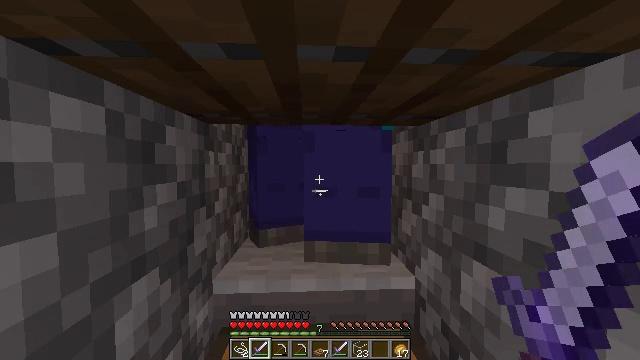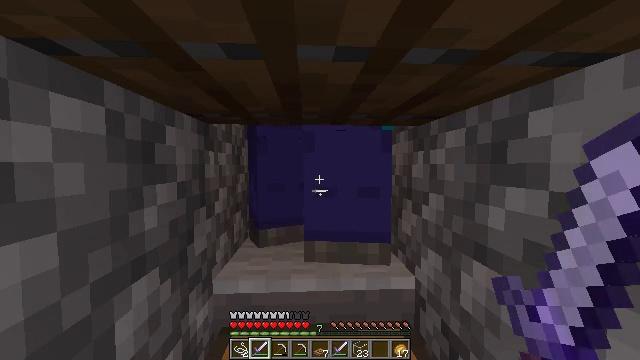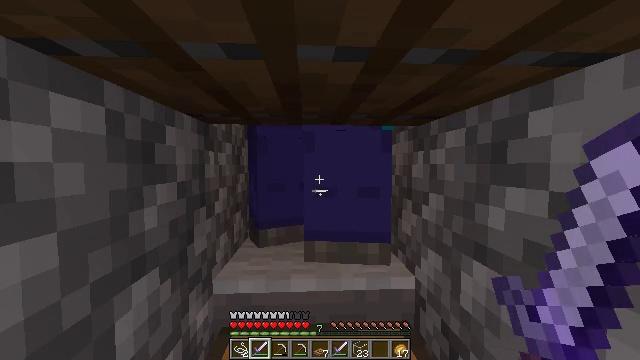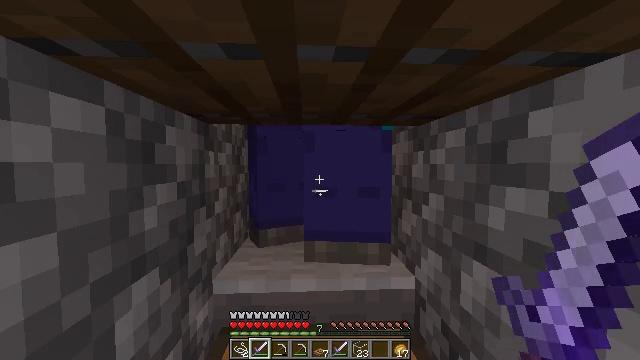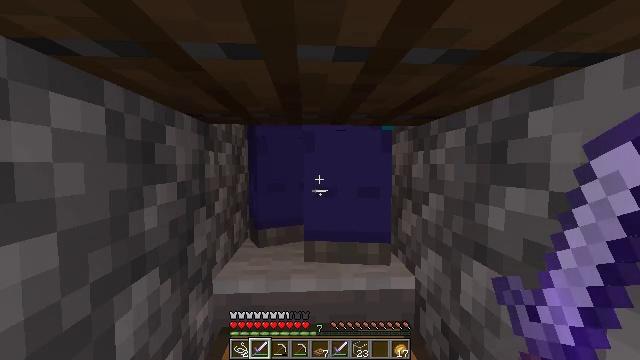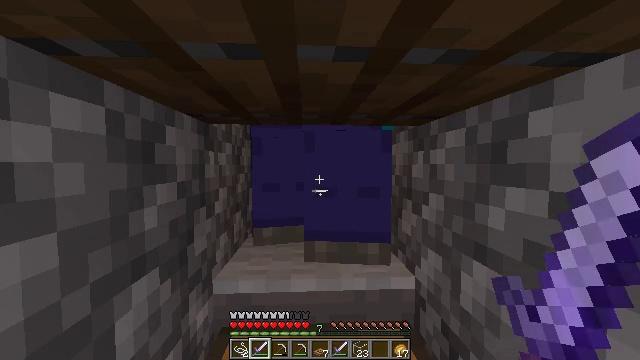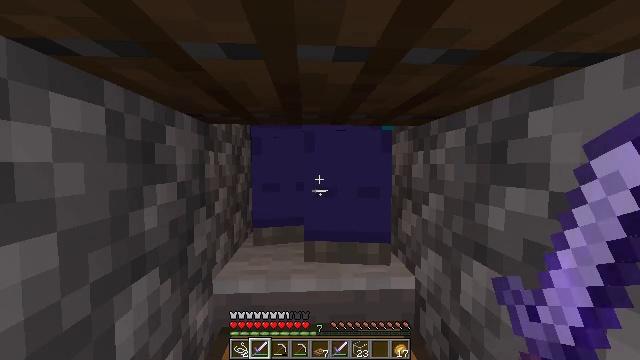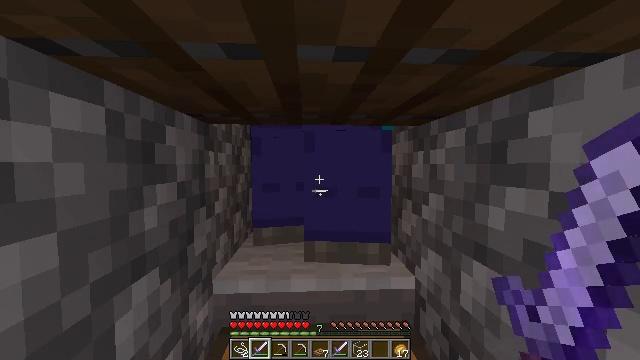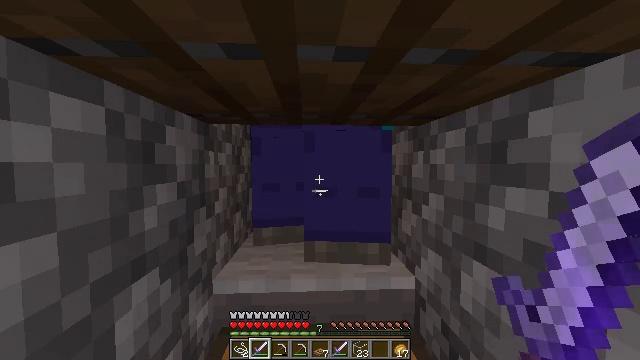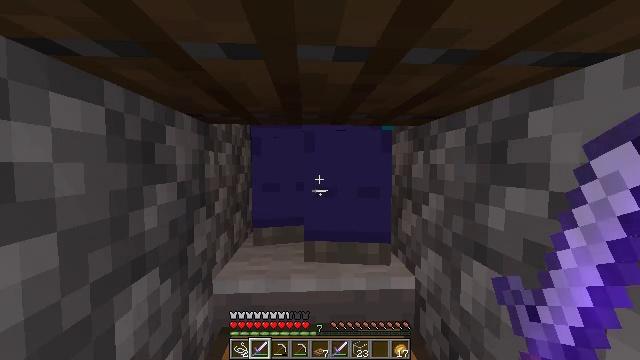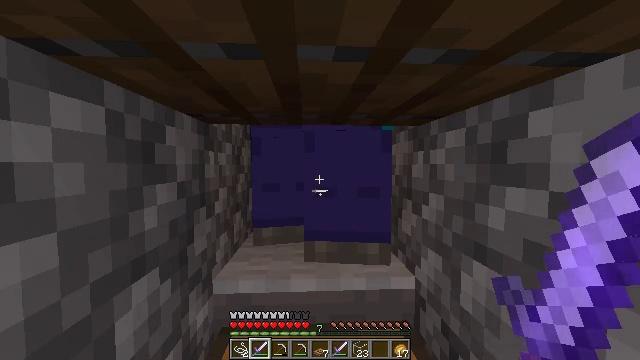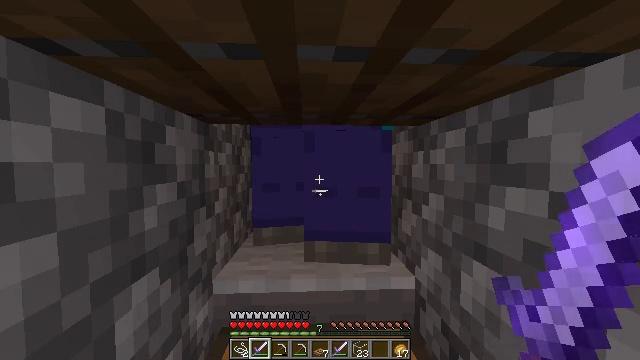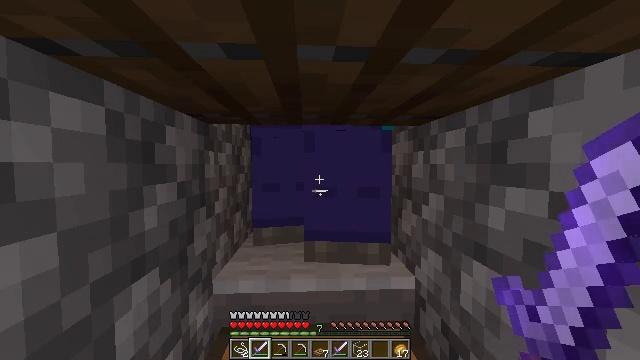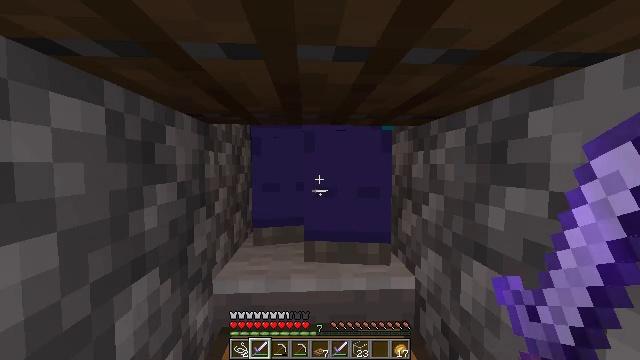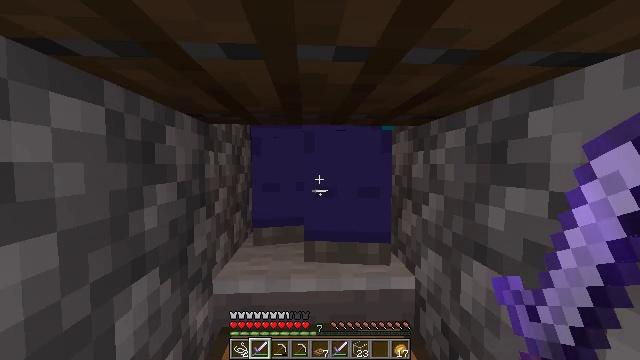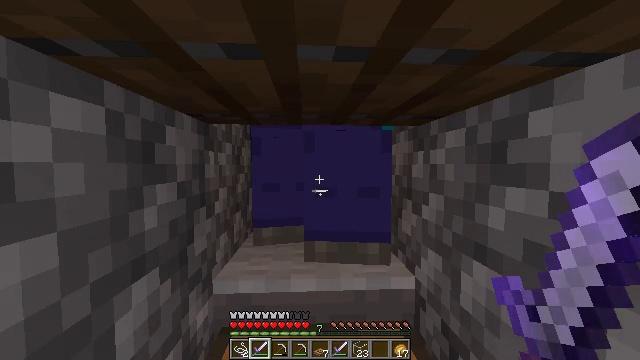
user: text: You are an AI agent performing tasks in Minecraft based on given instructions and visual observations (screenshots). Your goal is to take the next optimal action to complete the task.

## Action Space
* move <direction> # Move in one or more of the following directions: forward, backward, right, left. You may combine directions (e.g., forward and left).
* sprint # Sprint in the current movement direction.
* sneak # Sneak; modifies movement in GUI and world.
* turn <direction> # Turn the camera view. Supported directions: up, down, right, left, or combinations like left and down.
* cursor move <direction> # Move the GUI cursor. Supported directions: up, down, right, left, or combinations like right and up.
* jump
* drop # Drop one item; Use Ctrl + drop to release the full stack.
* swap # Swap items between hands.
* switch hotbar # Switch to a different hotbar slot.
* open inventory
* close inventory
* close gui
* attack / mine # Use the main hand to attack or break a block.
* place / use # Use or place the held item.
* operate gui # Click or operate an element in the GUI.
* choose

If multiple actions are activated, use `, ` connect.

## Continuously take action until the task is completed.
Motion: motion action
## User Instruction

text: Combat enemy.
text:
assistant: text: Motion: no_op
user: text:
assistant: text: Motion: no_op
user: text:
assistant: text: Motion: no_op
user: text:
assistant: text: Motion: no_op
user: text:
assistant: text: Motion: no_op
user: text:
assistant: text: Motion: no_op
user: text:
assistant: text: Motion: no_op
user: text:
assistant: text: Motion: no_op
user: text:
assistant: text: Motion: no_op
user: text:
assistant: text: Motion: no_op
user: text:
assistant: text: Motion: no_op
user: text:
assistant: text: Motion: no_op
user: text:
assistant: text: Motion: no_op
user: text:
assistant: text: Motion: no_op
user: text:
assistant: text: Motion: no_op
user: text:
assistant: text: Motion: no_op
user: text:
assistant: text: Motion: no_op
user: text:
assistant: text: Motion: no_op
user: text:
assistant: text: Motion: no_op
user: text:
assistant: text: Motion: no_op
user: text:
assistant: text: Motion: no_op
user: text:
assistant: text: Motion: no_op
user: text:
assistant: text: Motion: no_op
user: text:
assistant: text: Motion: no_op
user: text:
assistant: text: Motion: no_op
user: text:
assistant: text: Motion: no_op
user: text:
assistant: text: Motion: no_op
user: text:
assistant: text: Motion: no_op
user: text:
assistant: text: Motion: no_op
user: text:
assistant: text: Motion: no_op